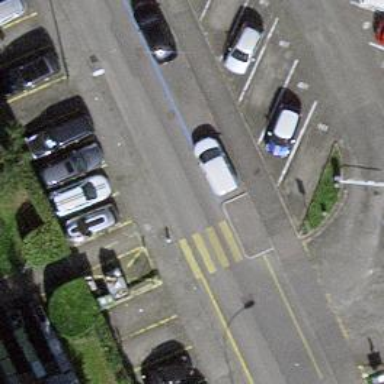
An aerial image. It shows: Uncontrolled zebra crossing with zebra markings.